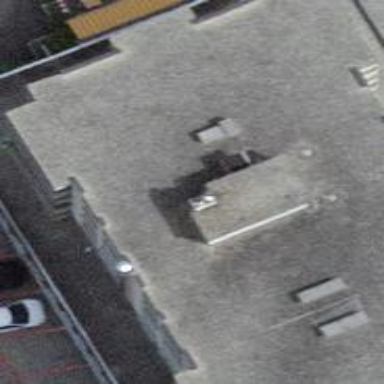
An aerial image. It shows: Restaurant.